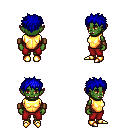
a pixel art fantasy rpg character, female body template, orc, green skin, gold chest armor, red pants, blue bedhead hairstyle, leather bracers, gold boots, four views (front, back, left, right), 2x2 character sprite sheet, small pixel art, hard edges, no anti-aliasing